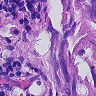
Metastatic tissue present: yes